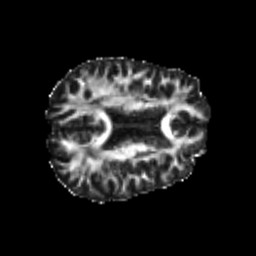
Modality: FA
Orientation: axial
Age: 25
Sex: male
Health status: healthy
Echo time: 0.074 s